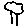
Label: tree